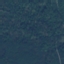
Land use / land cover: Forest